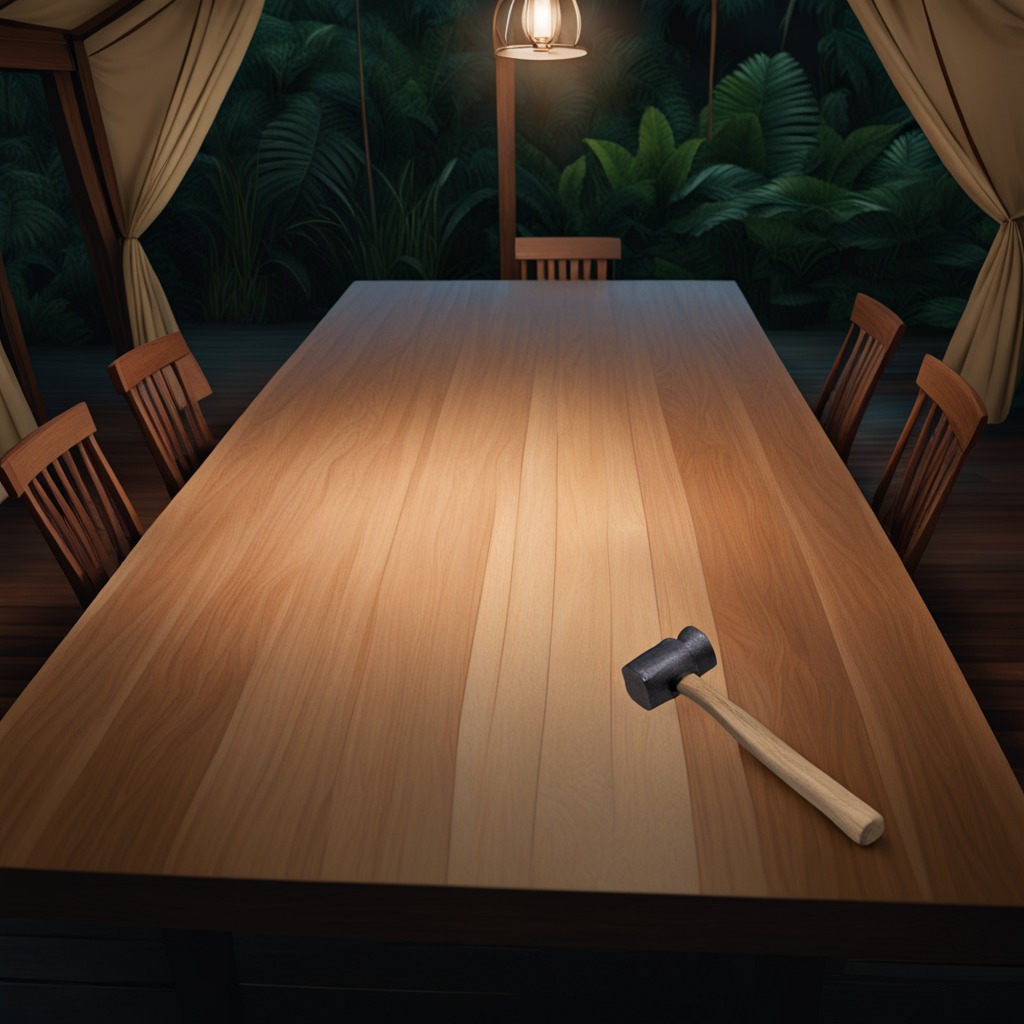
A hammer lies on the wooden table.